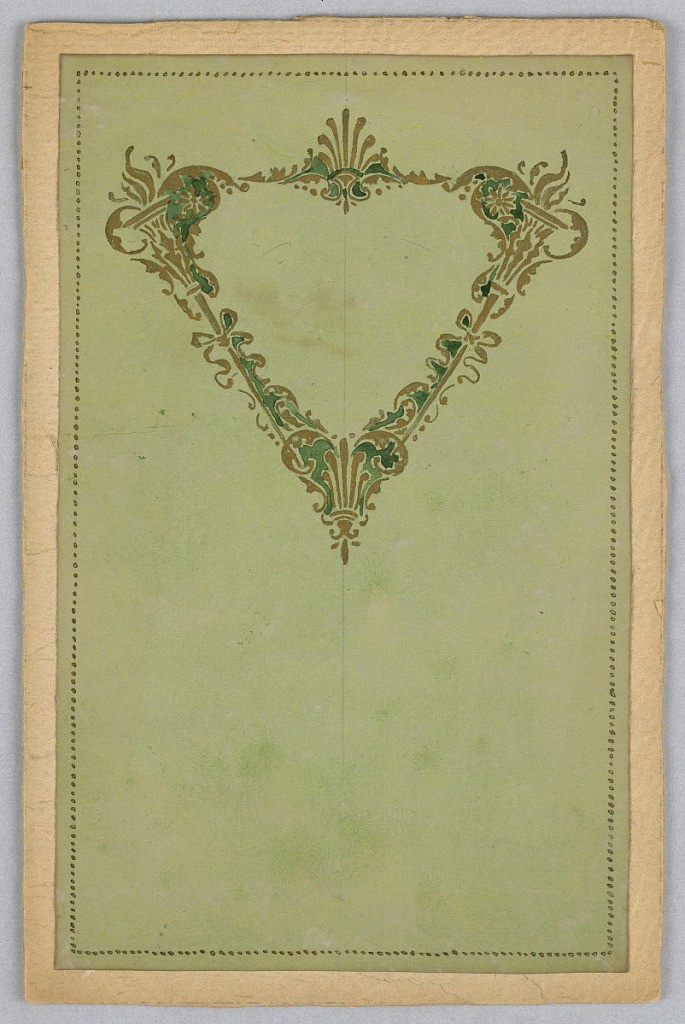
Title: Design for a Book Cover
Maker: Alice Cordelia Morse, American, 1863–1961
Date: ca. 1897
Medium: Brush and gouache, gold paint on paper
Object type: Drawing
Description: On a green ground, triangular cartouche composed of two torches and ribbons in gold and black.